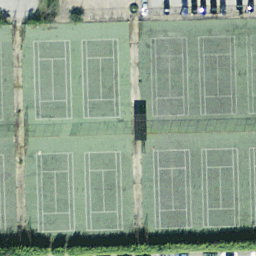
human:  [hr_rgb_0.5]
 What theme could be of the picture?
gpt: tennis court